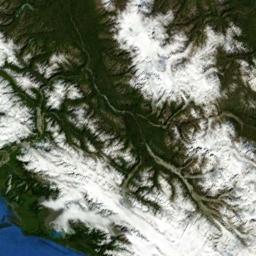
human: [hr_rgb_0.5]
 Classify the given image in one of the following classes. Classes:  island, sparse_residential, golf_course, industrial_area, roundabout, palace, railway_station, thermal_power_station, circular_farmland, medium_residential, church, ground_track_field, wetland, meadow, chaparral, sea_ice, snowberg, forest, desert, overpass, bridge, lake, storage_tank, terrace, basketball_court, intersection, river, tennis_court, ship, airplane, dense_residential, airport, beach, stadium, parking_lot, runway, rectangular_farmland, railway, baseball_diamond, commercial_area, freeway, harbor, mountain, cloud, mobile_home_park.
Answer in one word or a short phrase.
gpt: snowberg